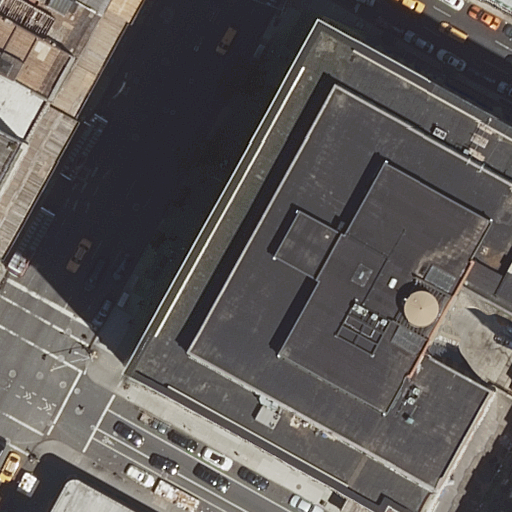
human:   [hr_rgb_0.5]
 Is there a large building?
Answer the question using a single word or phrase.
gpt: yes

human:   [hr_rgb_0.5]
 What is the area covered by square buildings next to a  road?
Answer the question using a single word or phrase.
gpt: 0m2

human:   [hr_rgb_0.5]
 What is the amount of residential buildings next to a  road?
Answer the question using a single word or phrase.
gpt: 7

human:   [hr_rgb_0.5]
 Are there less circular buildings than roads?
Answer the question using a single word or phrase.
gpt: yes

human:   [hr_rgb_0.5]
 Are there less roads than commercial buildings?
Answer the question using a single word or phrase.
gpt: no

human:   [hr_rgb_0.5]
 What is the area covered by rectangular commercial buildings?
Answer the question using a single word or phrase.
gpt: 0m2

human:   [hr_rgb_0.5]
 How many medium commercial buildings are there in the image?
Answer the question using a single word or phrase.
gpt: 0

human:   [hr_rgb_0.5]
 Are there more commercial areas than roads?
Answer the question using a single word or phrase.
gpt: no

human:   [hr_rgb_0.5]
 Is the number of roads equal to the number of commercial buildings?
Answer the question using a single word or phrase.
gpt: no

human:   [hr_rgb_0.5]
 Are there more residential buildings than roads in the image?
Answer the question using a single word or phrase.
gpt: yes

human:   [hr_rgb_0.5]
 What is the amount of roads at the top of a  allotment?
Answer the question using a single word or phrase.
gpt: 0

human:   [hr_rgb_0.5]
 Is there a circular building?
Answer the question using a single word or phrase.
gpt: no

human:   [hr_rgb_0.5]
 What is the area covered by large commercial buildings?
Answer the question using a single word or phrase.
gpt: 0m2

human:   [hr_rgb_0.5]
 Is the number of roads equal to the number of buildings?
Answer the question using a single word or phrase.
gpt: no

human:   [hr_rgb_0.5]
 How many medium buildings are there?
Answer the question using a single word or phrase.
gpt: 3

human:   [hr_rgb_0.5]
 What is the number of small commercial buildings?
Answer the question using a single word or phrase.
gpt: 0

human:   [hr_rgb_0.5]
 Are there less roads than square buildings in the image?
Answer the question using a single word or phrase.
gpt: no

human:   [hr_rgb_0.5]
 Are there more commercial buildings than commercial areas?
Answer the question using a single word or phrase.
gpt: no

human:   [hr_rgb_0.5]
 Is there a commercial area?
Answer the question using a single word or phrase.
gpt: no

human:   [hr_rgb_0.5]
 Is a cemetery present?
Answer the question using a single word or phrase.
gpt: no

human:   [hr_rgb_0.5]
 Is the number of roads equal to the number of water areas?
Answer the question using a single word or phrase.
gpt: no

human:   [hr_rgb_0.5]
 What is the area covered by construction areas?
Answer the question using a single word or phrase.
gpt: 0m2

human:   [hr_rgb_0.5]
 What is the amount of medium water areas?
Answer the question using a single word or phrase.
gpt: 0

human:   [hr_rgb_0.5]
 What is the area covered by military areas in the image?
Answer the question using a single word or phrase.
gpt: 0m2

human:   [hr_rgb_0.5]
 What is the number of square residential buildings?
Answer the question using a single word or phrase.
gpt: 0

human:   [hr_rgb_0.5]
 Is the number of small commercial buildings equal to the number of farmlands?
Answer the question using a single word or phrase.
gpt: yes

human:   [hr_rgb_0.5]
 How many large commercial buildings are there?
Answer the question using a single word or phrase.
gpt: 0

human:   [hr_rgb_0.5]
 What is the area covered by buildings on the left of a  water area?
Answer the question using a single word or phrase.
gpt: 0m2

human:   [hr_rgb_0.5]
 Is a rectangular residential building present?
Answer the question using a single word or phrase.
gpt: yes

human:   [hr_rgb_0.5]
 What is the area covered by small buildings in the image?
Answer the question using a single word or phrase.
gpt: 128m2

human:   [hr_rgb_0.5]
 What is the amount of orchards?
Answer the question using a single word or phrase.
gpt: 0

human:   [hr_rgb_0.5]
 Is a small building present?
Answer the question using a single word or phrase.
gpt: yes

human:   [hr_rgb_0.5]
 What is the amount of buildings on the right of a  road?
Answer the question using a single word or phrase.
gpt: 3

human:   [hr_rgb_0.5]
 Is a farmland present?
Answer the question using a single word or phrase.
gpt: no

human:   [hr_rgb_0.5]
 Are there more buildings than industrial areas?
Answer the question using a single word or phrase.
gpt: yes

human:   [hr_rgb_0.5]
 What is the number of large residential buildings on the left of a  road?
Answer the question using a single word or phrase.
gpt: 0